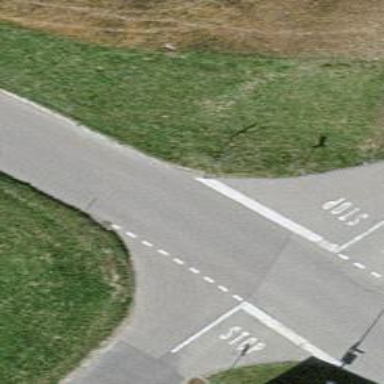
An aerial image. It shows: Bus stop along the road.